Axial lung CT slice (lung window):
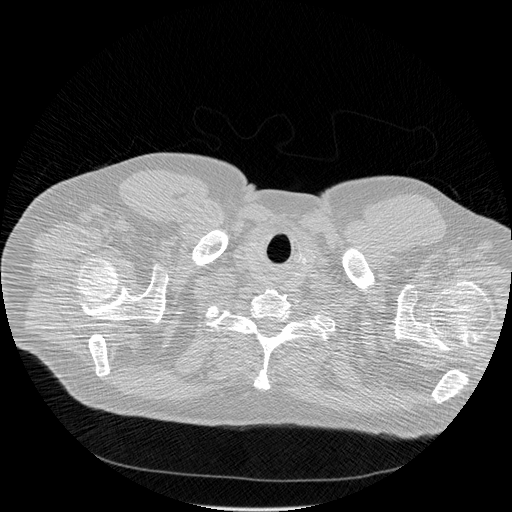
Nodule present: no